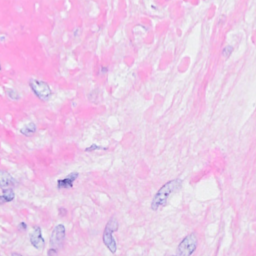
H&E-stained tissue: Breast